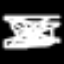
Label: diamond